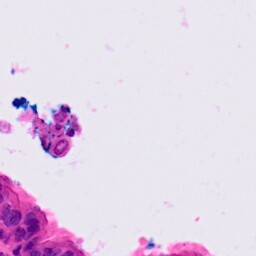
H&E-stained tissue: Lung